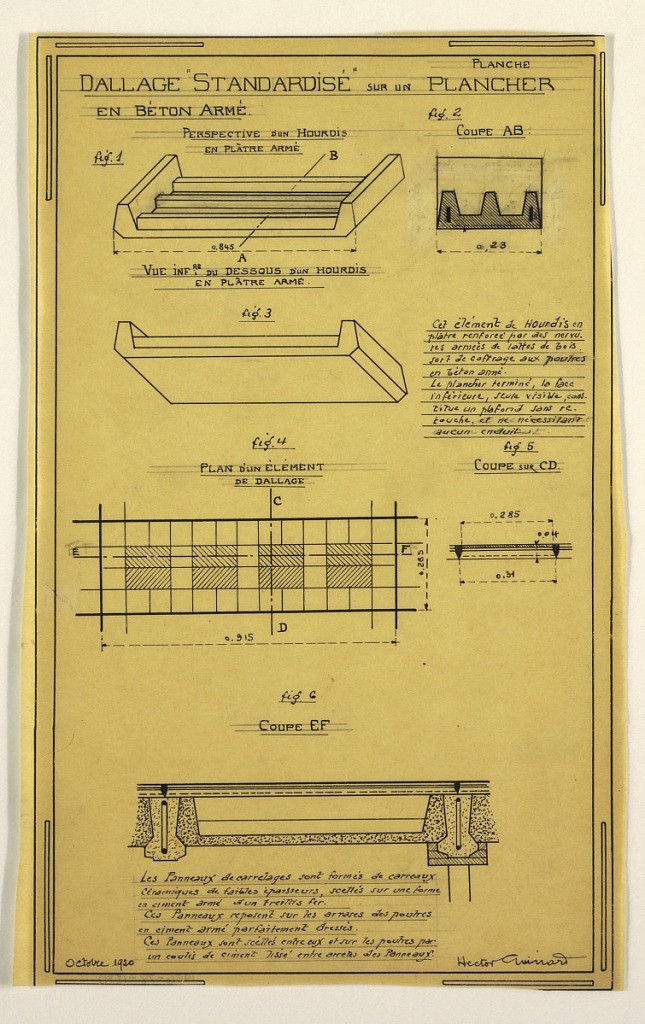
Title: Design for a Mass-Operational House Designed by Hector Guimard, Construction for Support Covering
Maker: Hector Guimard, French, 1867–1942
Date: October 1920
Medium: Pen and black ink, graphite on tracing paper
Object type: Drawing
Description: Design for a mass-operational house by Guimard, detailing the construction of the covering of the supports.